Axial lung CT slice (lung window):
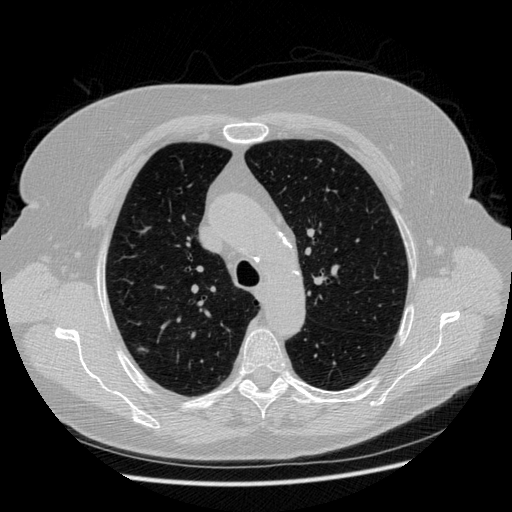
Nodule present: yes
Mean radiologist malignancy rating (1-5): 4